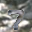
Label: 7